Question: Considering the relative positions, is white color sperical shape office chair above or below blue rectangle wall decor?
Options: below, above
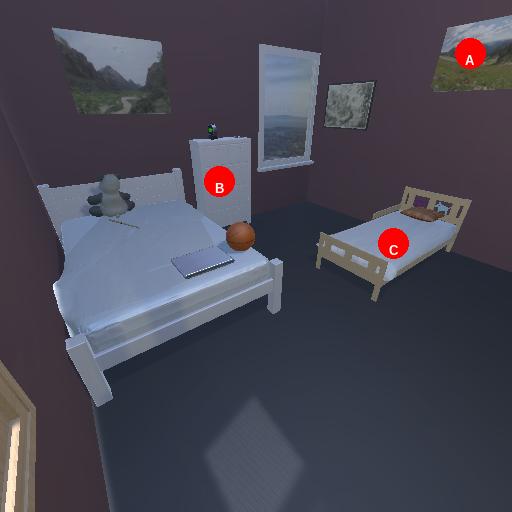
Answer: below